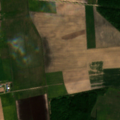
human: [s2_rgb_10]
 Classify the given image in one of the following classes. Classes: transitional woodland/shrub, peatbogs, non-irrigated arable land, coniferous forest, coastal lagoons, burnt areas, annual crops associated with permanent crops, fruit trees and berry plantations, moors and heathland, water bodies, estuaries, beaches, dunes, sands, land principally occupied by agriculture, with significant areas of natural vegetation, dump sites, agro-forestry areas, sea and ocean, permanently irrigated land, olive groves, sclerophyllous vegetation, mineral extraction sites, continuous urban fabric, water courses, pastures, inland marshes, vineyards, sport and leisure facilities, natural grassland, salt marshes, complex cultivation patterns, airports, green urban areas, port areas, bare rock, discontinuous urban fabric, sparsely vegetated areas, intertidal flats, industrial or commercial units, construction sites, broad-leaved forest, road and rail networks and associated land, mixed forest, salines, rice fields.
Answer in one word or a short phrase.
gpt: non-irrigated arable land, pastures, complex cultivation patterns, broad-leaved forest, mixed forest